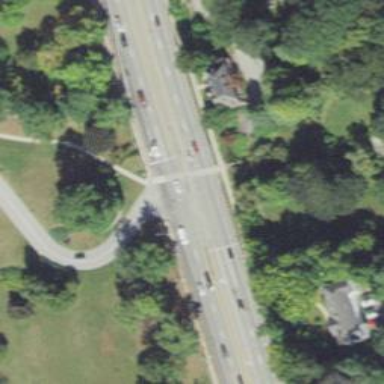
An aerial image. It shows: Asphalt road classified as trunk highway.